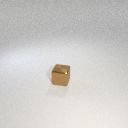
small brown metal cube